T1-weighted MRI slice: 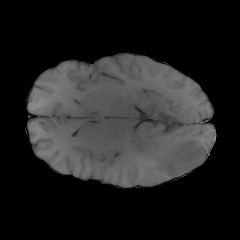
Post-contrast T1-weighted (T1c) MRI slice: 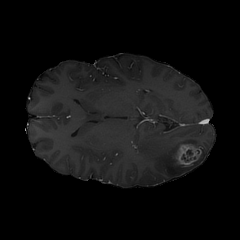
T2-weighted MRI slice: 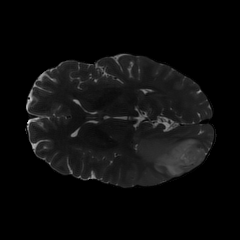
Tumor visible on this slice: yes